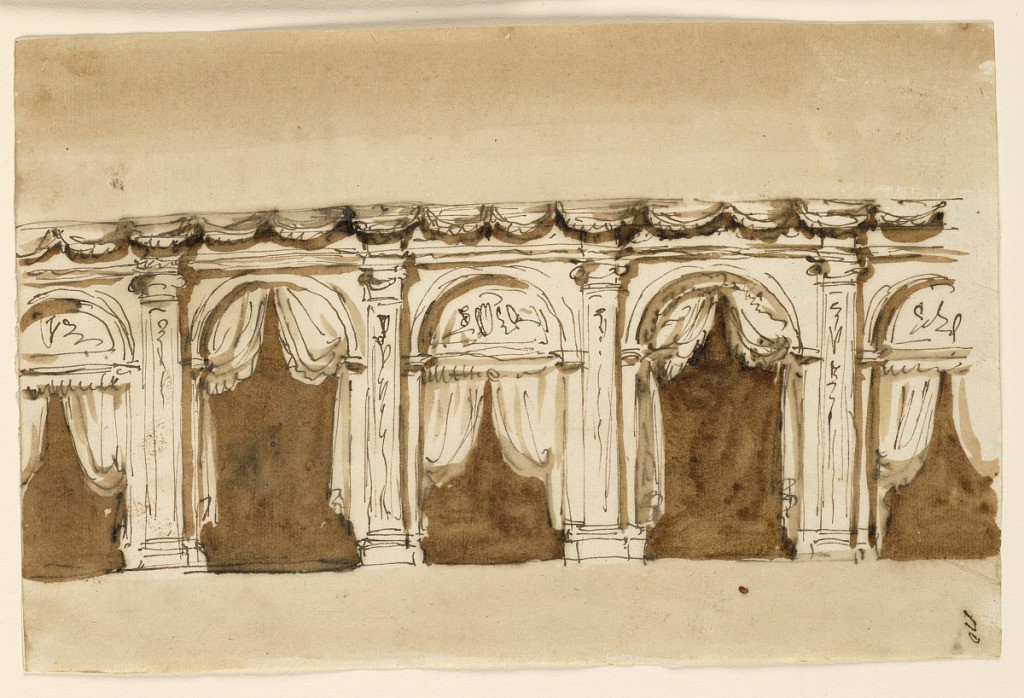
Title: Wall Elevation of a Hall
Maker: Giuseppe Barberi, Italian, 1746–1809
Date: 1746–1809
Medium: Pen and brown ink, brush and brown wash on off-white laid paper, lined
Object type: Drawing
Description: Elevation shows series of archways separated by pilasters below festoon trim, each draped and with alternating overdoor decoration.